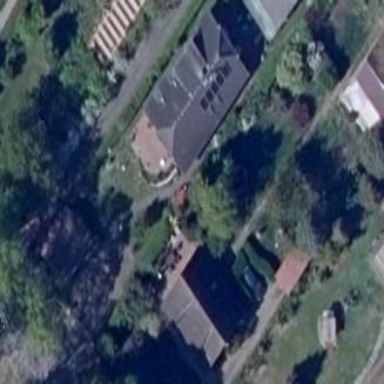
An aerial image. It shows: Detached building.